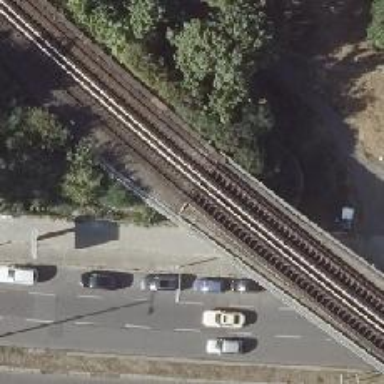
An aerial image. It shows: Rail line with bottom electrification.